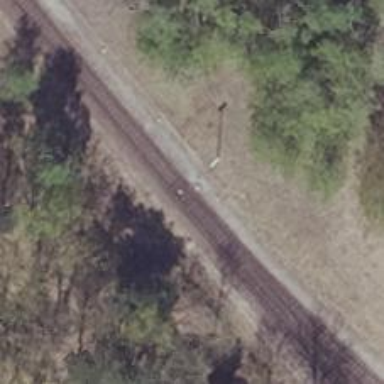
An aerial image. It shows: Railway switch.